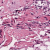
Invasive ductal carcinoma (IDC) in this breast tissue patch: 1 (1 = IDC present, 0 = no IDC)